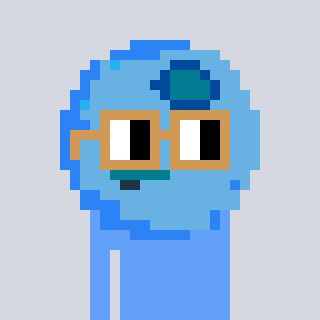
a pixel art character with square brown glasses, a blueberry-shaped head and a blue-colored body on a cool background